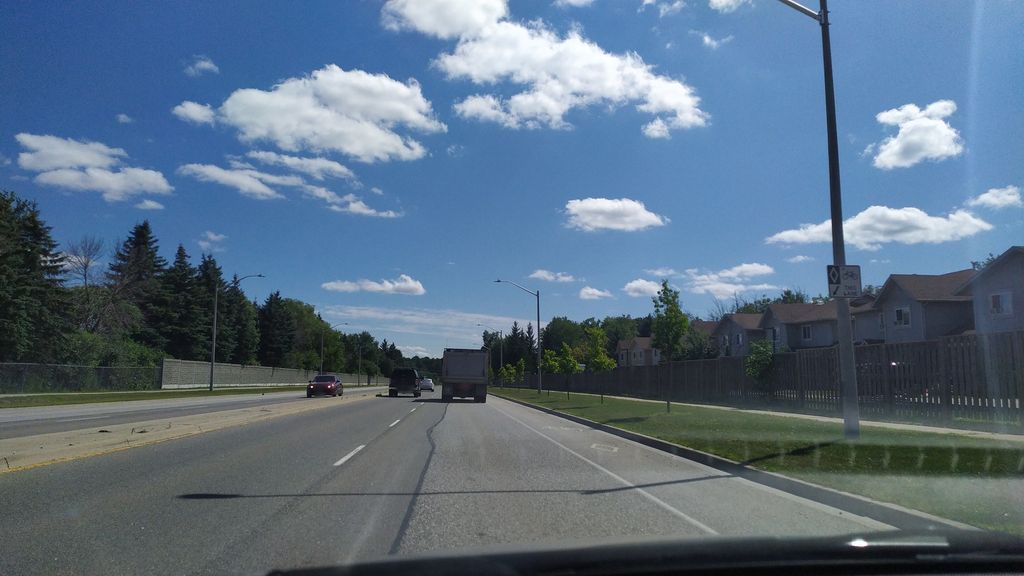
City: kitchener-waterloo